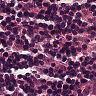
Metastatic tissue present: no